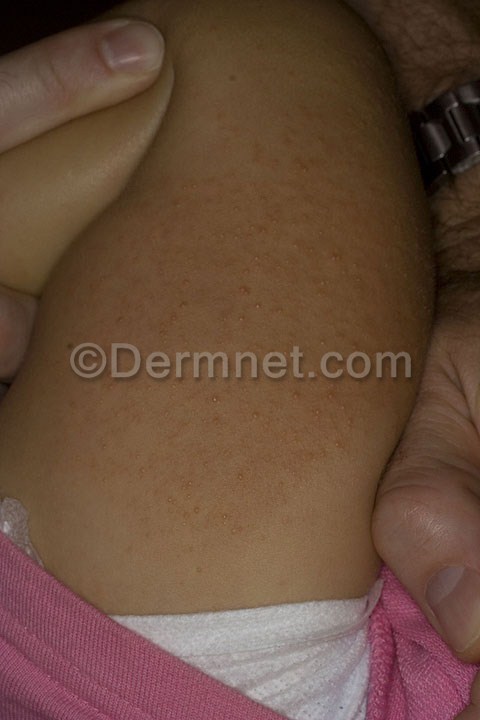
Disease: Atopic Dermatitis Photos